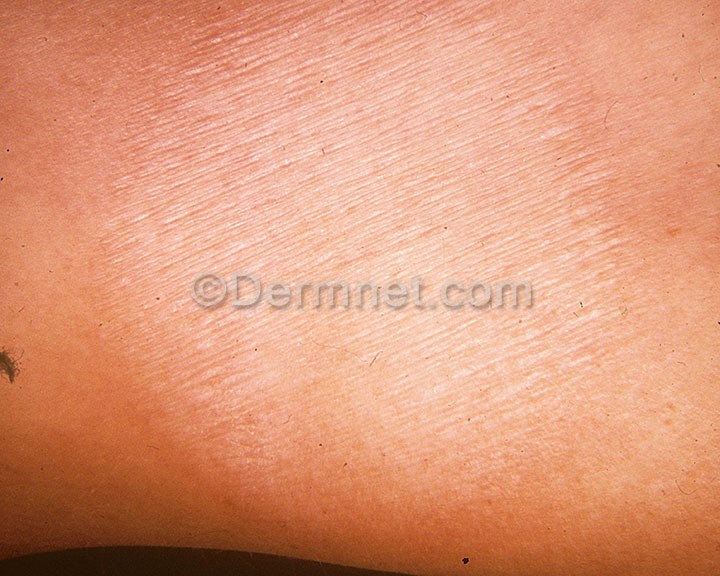
Disease: Psoriasis pictures Lichen Planus and related diseases